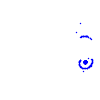
Particle: pion